Interaction volume radius: 10 \u00c5
Interaction volume height: 15 \u00c5
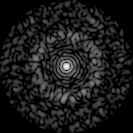
Disorder parameter: 0.8266